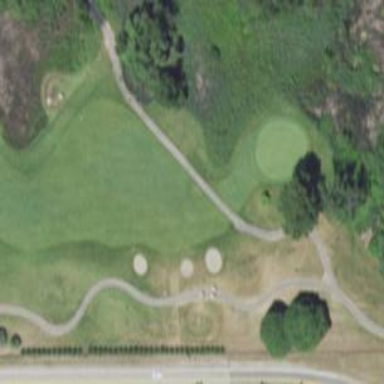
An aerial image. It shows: View of golf hole.